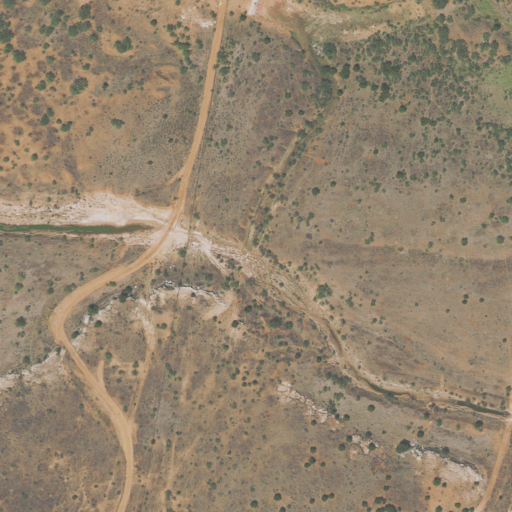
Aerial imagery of valley in Texas named Cedar Point Canyon containing only shrub